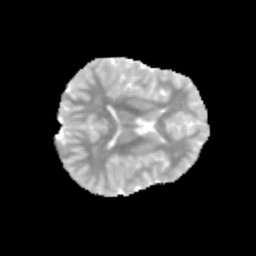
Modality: MD
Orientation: axial
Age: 10
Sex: female
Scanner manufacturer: siemens
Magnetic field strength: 3 T
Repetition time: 3.8 s
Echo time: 0.07 s